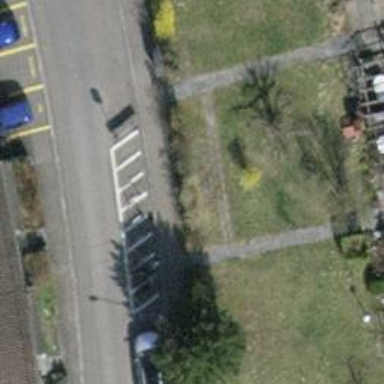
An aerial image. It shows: Bicycle parking area with stands available.